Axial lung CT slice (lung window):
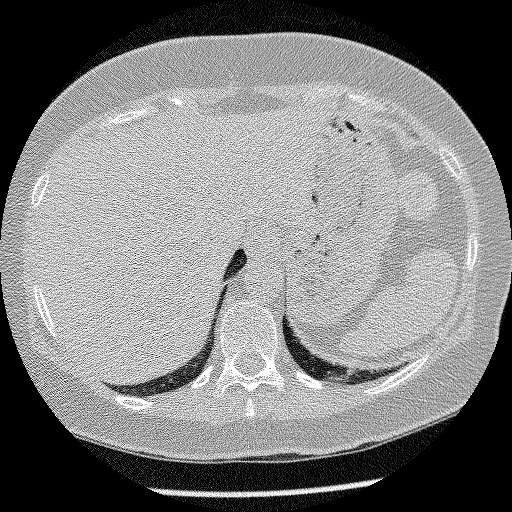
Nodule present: no